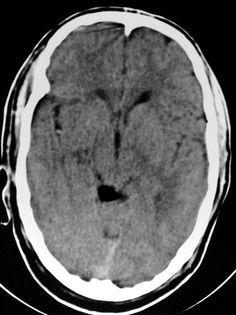
Label: notumor